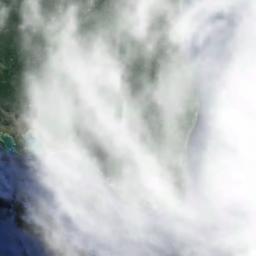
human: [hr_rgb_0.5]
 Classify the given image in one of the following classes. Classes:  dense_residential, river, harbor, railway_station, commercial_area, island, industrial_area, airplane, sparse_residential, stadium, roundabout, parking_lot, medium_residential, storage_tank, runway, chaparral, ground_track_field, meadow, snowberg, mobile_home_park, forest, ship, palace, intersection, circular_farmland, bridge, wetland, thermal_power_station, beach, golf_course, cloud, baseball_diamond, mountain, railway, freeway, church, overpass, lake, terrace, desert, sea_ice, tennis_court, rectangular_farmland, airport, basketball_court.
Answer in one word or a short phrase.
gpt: cloud